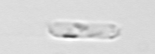
Label: Cerataulina_pelagica